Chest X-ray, PA view. Patient: 45 years old, sex F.
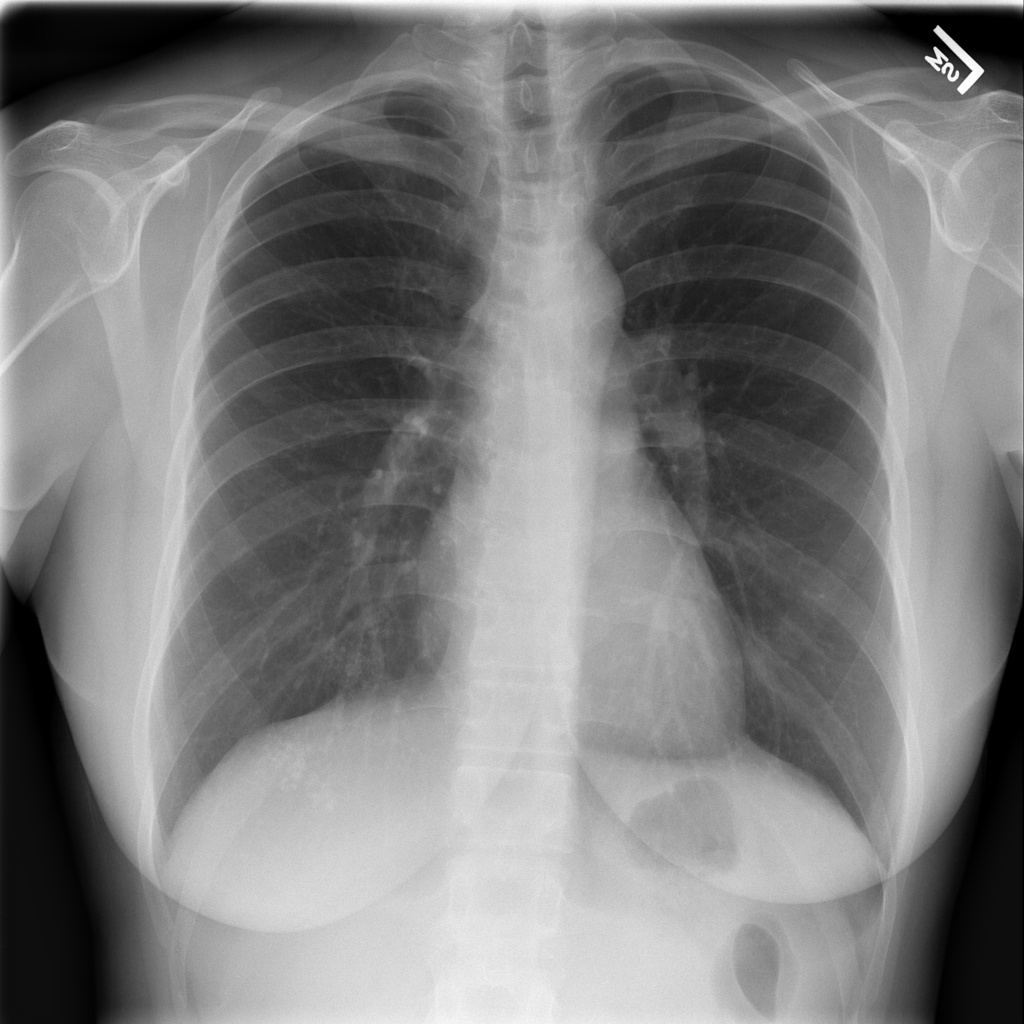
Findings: No Finding